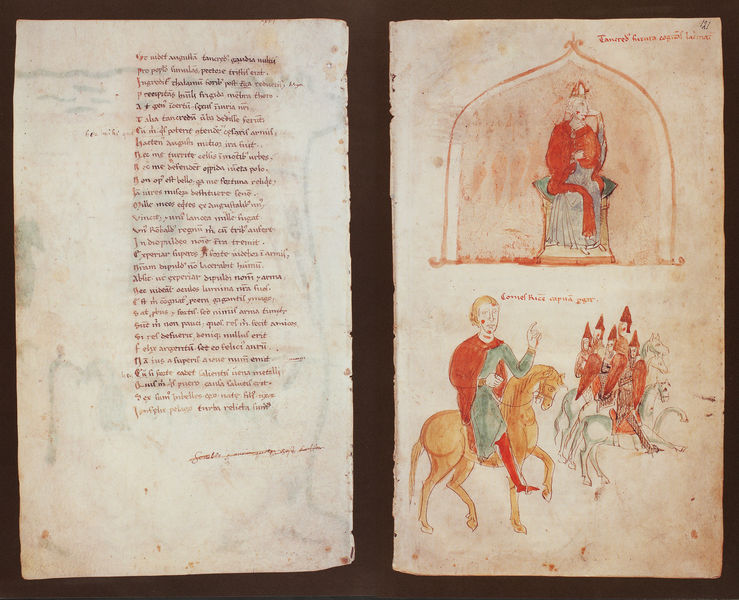
Titel: Liber ad honorem Augusti sive de rebus Siculis/ Buch zu Ehren des Kaisers Augustus oder über die Angelegenheiten Siziliens
Künstler: Pietro da Eboli
Institution: Bern, Burgbibliothek
Schlagwörter: mann, gelb, zeichnung, rot, mantel, pferd, reiter, hufe, zügel, schrift, soldaten, text, pergament, mönche, handschrift, latein, buchmalerei, doppelseite, manuskript, conrad, rubrizierung